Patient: sex F, age 58
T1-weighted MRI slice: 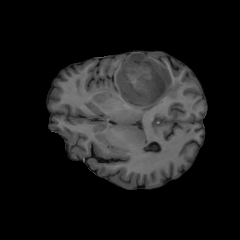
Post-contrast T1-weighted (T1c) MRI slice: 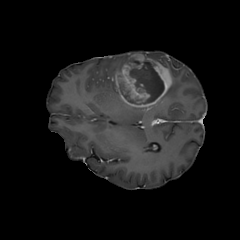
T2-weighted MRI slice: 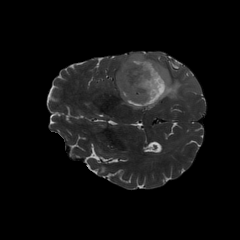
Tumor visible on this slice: yes
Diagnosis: Glioblastoma, IDH-wildtype
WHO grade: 4